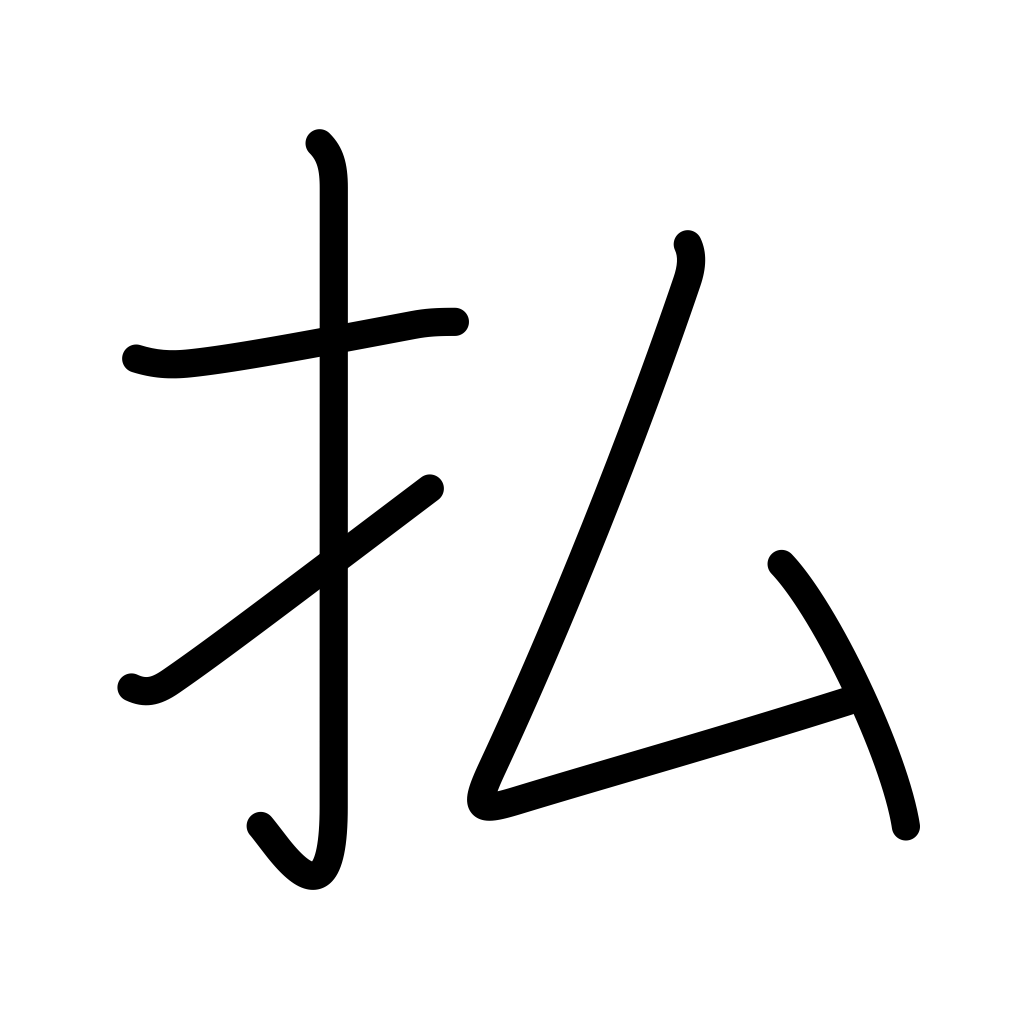
Meaning: pay, clear out, prune, banish, dispose of